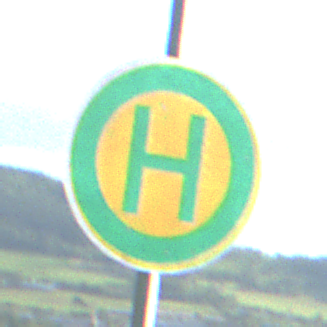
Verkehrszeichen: Haltestelle
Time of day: MorningAfternoon
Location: Outdoor (Nature)
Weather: PartlyCloudy
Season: NotSpecified
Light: Natural